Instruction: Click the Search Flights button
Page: home
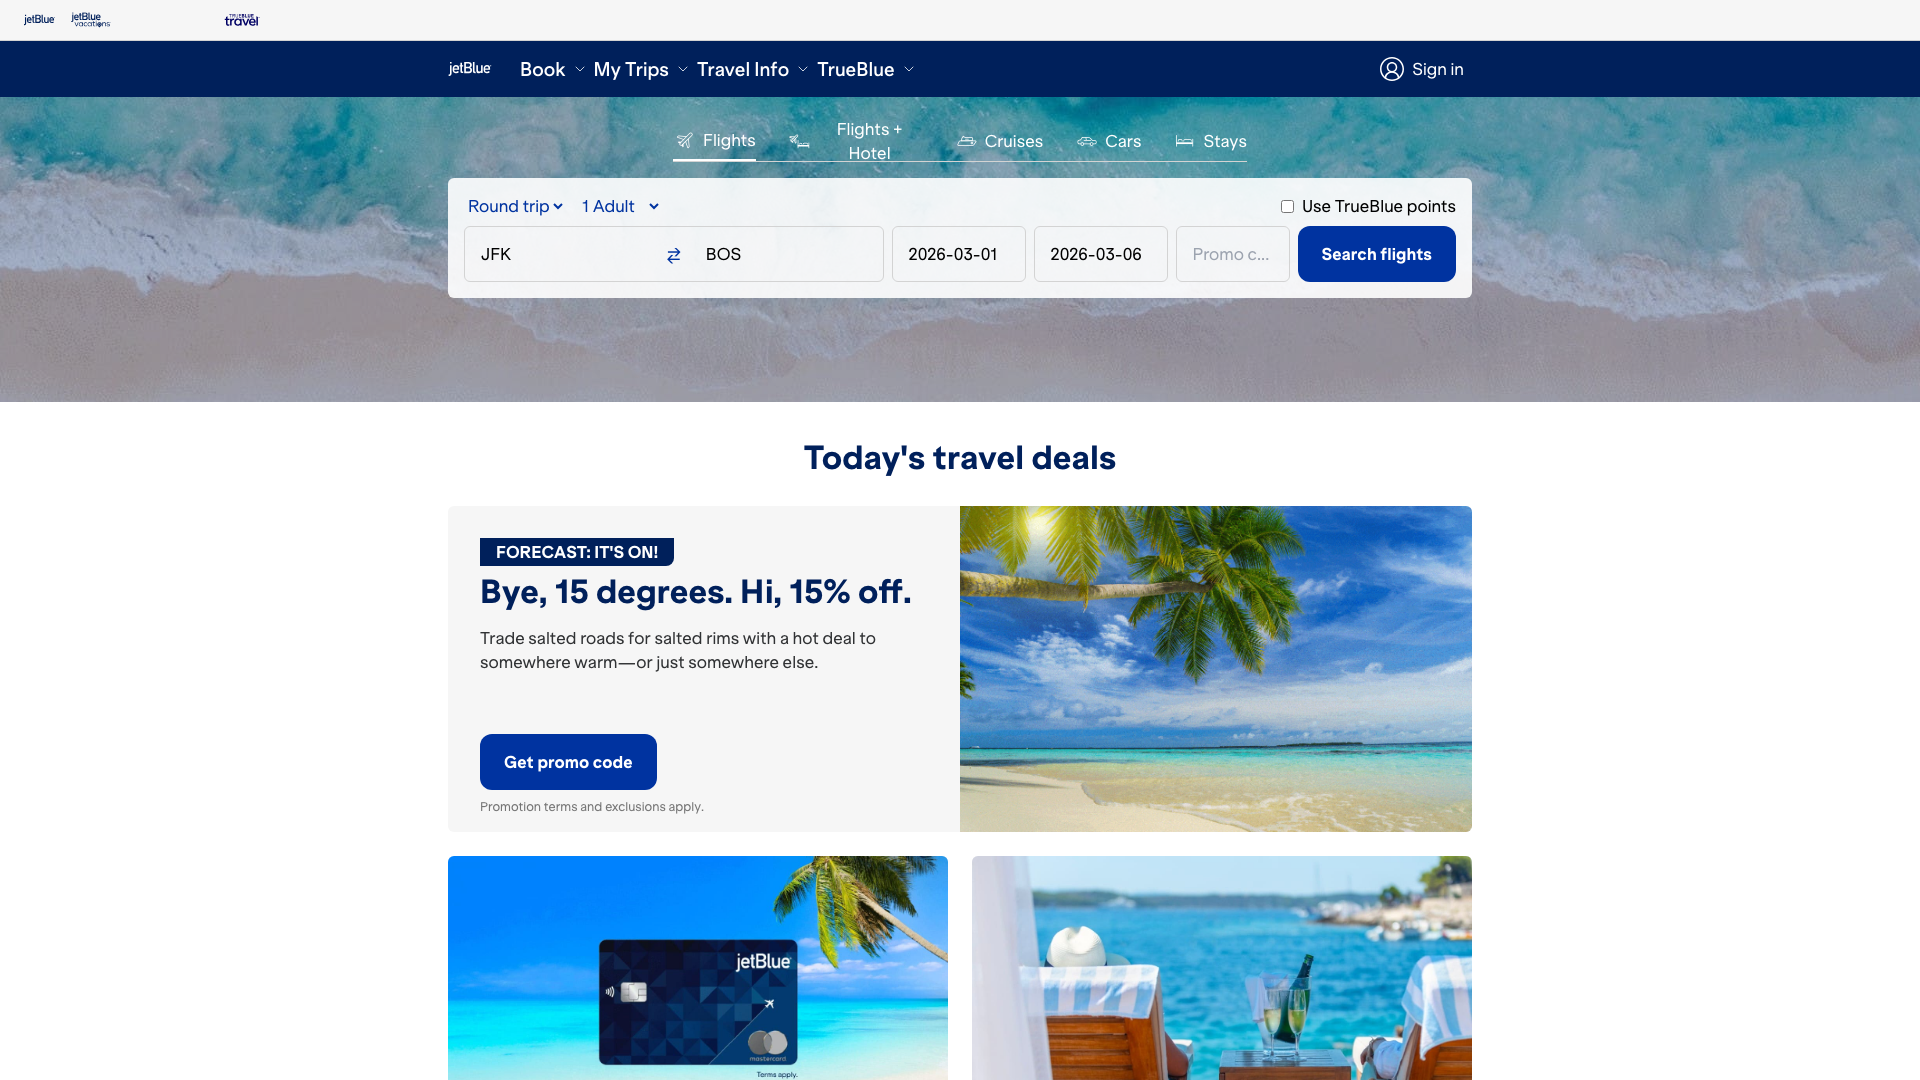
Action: click